Interaction volume radius: 5 \u00c5
Interaction volume height: 15 \u00c5
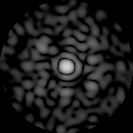
Disorder parameter: 0.7889